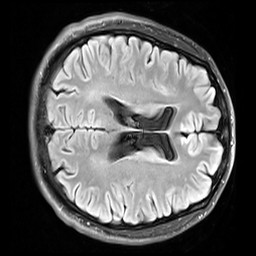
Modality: FLAIR
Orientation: axial
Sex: male
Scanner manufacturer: siemens
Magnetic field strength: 3 T
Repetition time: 10 s
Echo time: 0.09 s